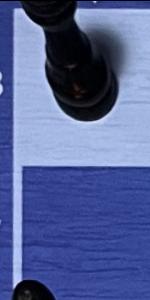
Label: Empty